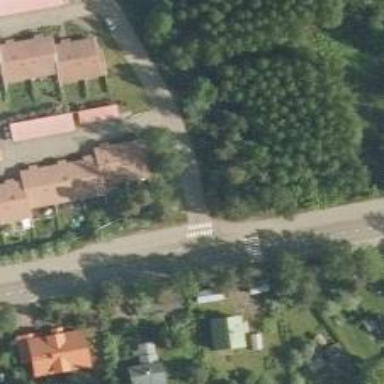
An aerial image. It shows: Cycleway.